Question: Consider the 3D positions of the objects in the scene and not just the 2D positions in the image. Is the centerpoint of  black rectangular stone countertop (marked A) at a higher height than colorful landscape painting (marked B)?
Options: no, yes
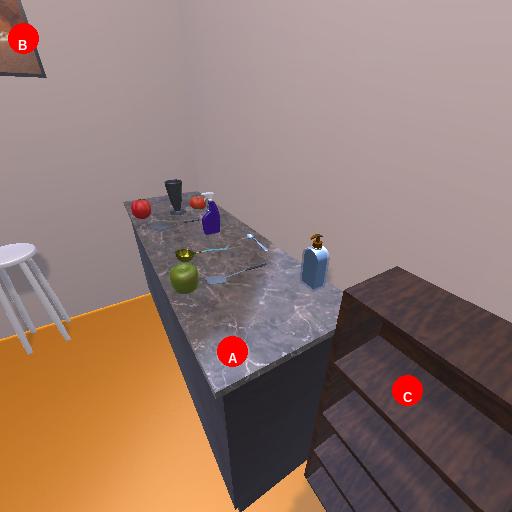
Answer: no